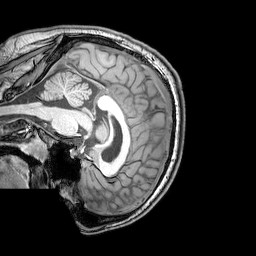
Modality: T1w
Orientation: sagittal
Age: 21
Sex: male
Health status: healthy
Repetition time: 0.081 s
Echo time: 0.037 s